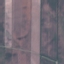
Label: AnnualCrop